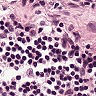
Metastatic tissue present: no